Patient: sex M, age 57
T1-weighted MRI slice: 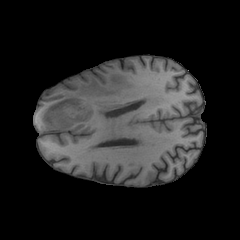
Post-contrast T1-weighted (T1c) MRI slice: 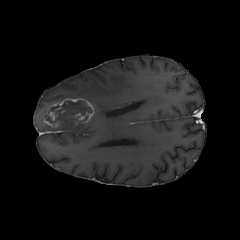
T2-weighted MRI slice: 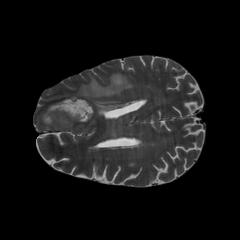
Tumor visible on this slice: yes
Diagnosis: Glioblastoma, IDH-wildtype
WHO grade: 4